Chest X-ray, PA view. Patient: 45 years old, sex M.
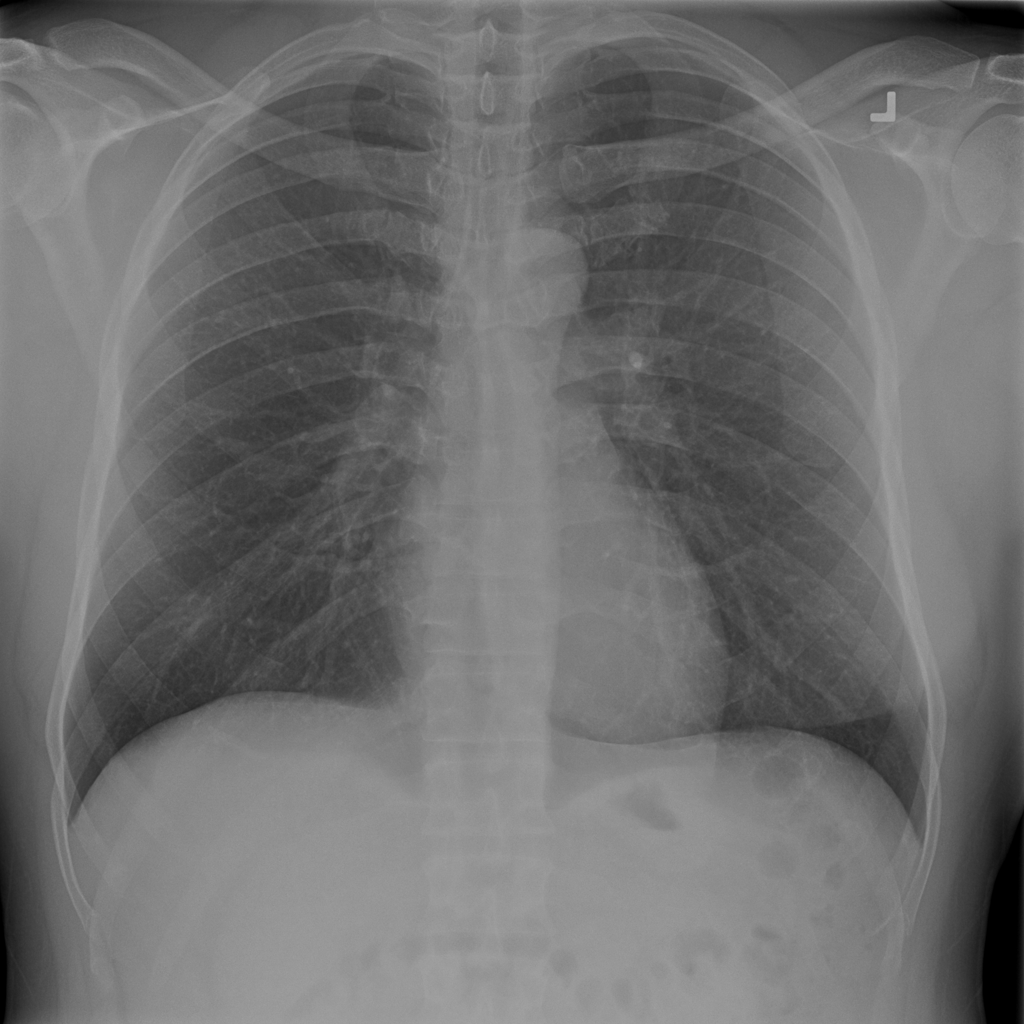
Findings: No Finding